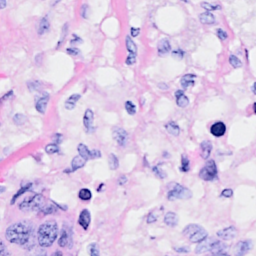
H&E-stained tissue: Breast